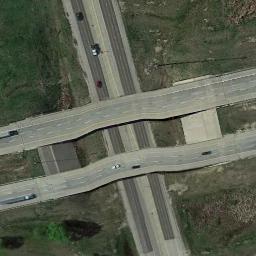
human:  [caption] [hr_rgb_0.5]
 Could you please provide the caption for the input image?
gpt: Several cars are on the overpass .

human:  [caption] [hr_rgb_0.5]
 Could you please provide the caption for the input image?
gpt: The cross-line overpass is over the road on the lawn .

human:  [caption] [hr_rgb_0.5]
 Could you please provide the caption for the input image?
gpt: The overpass is next to the grass with some cars .

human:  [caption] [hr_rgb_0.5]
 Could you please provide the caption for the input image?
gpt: Here are two parallel overpasses .

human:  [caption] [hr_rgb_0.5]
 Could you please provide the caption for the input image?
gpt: There are green lawns beside the overpass .